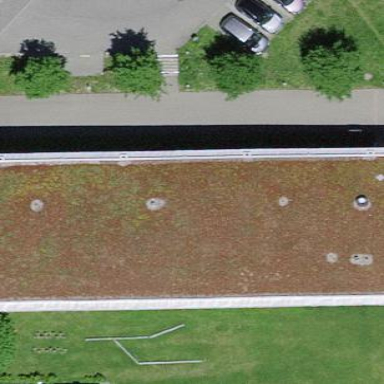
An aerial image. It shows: School building.